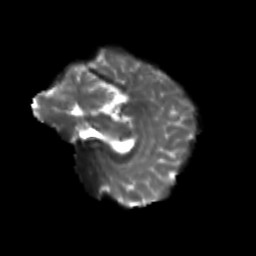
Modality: T2w
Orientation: sagittal
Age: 20
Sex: female
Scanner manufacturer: siemens
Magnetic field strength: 3 T
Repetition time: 3.5 s
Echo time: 0.113 s